Question: I'm using 'ReportViewer' 10.0. In Google Chrome, the lines come with a broken image called 'blank.gif'. But IE and Firefox are working fine.
Here's an example with the images circled:

Any ideas on how to fix this?
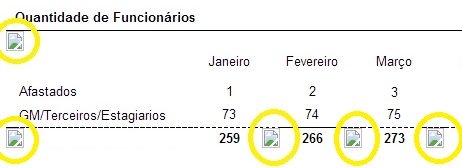
Answer: Just add the following CSS from <URL>:
'''
body:nth-of-type(1) img[src*="Blank.gif"]{
display:none;
}
'''